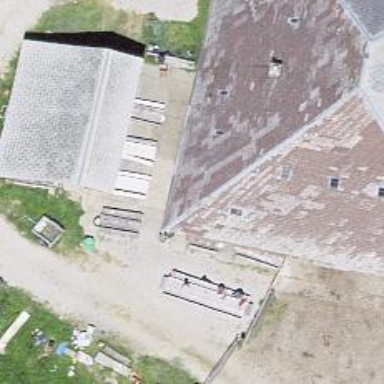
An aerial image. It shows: Picnic table located in leisure land area.